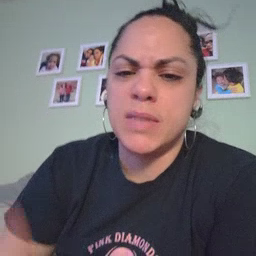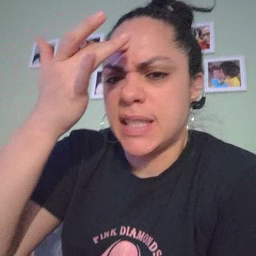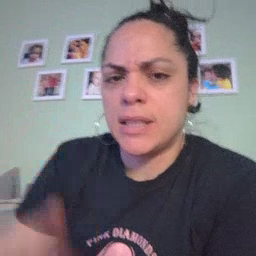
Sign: sick